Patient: sex F, age 57
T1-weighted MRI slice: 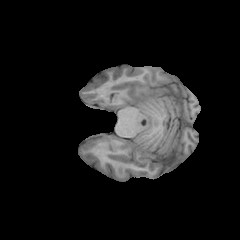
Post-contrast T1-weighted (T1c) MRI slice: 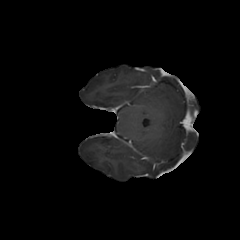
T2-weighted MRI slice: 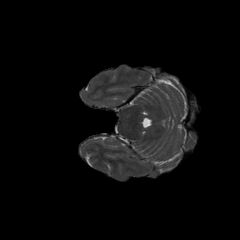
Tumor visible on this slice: no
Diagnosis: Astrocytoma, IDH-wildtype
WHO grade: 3